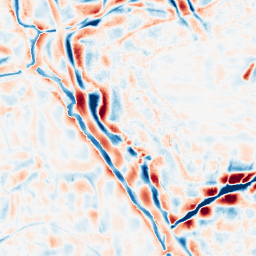
Category: wavelet
Decomposition family: wavelet_biorthogonal
Decomposition parameters: wavelet: bior4.4
level: 4
Upsampling method: bspline
Upsampling parameters: scale: 2
Upsampling scale: 2